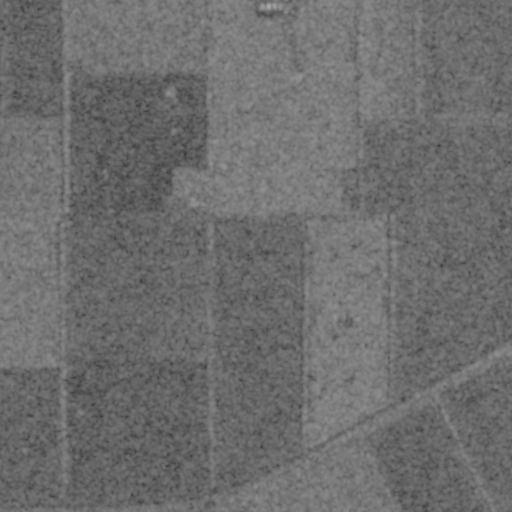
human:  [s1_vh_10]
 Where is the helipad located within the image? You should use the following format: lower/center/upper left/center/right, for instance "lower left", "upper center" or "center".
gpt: The helipad is located in the upper center of the image.
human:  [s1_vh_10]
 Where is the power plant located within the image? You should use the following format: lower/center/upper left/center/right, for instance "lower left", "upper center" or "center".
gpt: There is no power plant in the image.

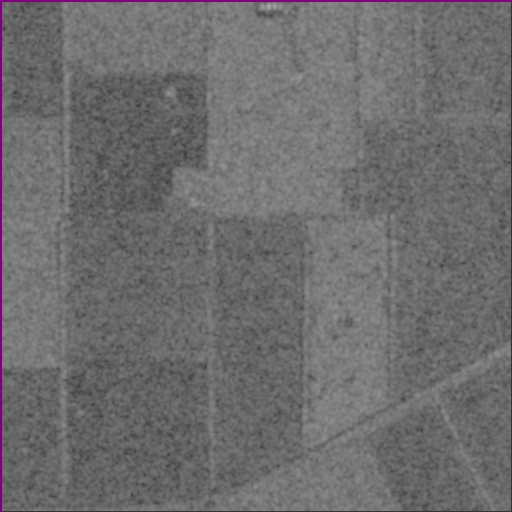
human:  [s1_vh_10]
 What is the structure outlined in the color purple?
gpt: The structure outlined in purple is a crop field.
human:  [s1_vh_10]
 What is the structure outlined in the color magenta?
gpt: There is no magenta outline.